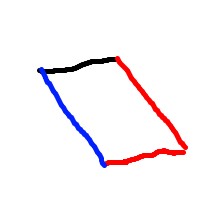
Shape: parallelogram